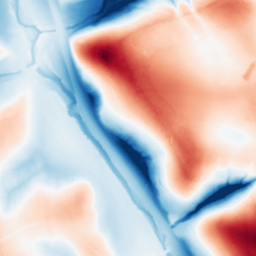
Category: classical
Decomposition family: uniform
Decomposition parameters: size: 100
Upsampling method: bilinear
Upsampling parameters: scale: 4
Upsampling scale: 4